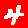
Digit: 4